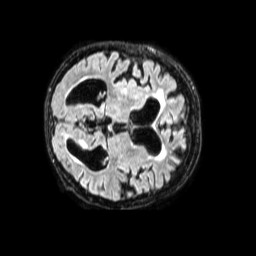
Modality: FLAIR
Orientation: axial
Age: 83
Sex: female
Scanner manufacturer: philips
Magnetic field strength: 1.5 T
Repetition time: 4.8 s
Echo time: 0.3363 s